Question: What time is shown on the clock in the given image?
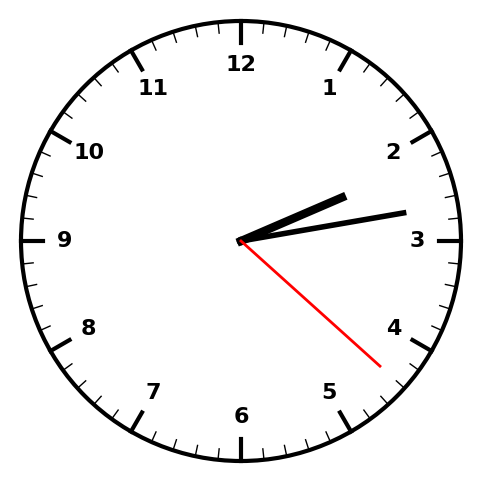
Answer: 02:13:22